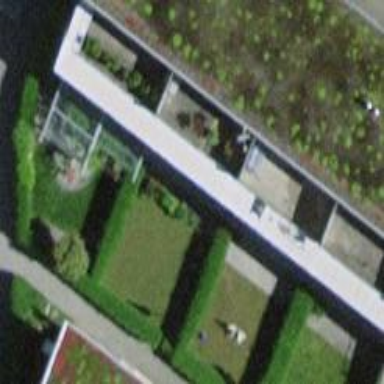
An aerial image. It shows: Flat roof terrace building.